Interaction volume radius: 10 \u00c5
Interaction volume height: 10 \u00c5
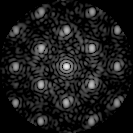
Disorder parameter: 0.2534